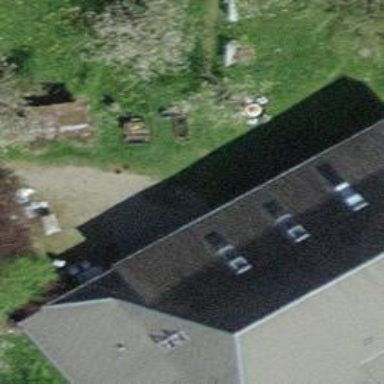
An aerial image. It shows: Farm building.